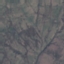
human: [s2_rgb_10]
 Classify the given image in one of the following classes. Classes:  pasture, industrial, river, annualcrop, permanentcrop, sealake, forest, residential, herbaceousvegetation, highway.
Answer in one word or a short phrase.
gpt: HerbaceousVegetation